Question: I have a form with a button ('btnChoose') and a ListBox ('lbxSavedColors') holding hex codes:

When I click the 'Choose' button without first selecting a hex code in the listbox, my program crashes on the first line of the button click event with this message:
> Object reference not set to instance of object.System.Windows.Forms.ListBox.SelectedItem.get returned null
My code is below. How can I fix this?
'''
private void btnChoose_Click(object sender, EventArgs e)
{
Color SelectedColor = System.Drawing.ColorTranslator.FromHtml(lbxSavedColors.SelectedItem.ToString());
pbxChosenColor.BackColor = SelectedColor;
}
'''
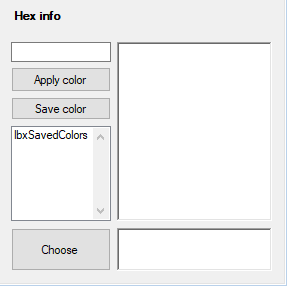
Answer: If you don't have an item selected in the 'ListBox', then 'ListBox.SelectedItem' will be 'null'. You cannot call '.ToString()' on 'null' which is why you are getting a 'NullReferenceException'.
You should check that an item is selected before attempting to use 'ListBox.SelectedItem'.
'''
private void btnChoose_Click(object sender, EventArgs e)
{
if (lbxSavedColors.SelectedItem is null) return;
Color SelectedColor = System.Drawing.ColorTranslator.FromHtml(lbxSavedColors.SelectedItem.ToString());
pbxChosenColor.BackColor = SelectedColor;
}
'''